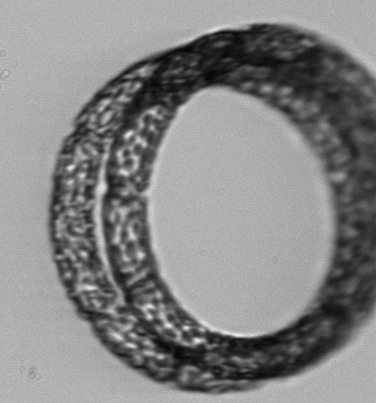
Label: Guinardia_striata